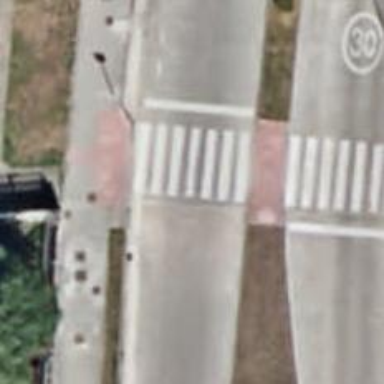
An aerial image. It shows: Uncontrolled crossing on the road.